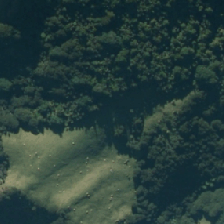
Land cover: high_producing_grassland